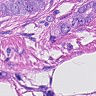
Metastatic tissue present: yes